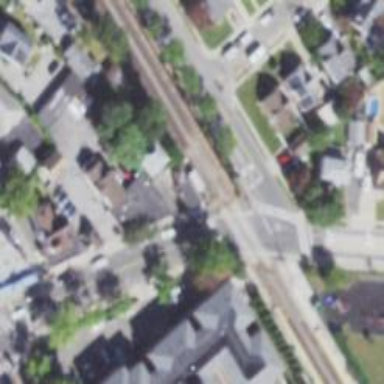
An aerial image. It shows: Crossing for the railway.